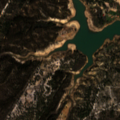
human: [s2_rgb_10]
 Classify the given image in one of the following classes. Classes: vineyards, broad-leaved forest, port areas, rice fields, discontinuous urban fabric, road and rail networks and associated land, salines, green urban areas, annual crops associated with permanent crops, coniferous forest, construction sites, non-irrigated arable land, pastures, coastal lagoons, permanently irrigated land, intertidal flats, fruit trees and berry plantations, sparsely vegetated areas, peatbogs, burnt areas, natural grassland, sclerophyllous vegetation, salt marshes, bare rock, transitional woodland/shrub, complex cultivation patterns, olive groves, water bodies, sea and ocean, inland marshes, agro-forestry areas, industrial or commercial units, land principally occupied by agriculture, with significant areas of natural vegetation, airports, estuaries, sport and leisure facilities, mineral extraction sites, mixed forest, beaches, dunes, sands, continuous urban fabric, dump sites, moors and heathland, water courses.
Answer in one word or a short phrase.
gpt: agro-forestry areas, broad-leaved forest, transitional woodland/shrub, water bodies